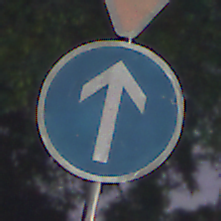
Verkehrszeichen: VorgeschriebeneFahrtrichtungGeradeaus
Zusatzzeichen oben: VorfahrtGewaehren
Umgebung: Outdoor, Suburban
Tageszeit: Night
Wetter: PartlyCloudy
Licht: Artificial
Jahreszeit: NotSpecified
Kontrast: HighContrast